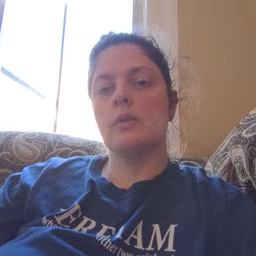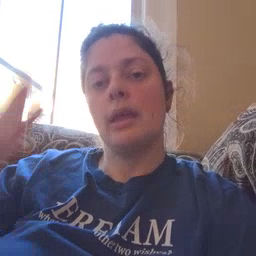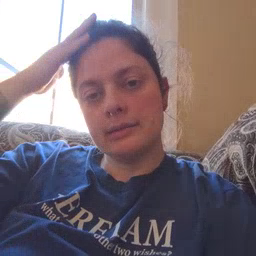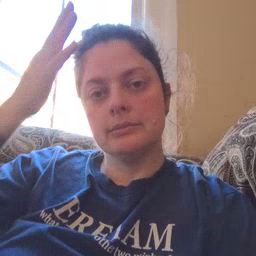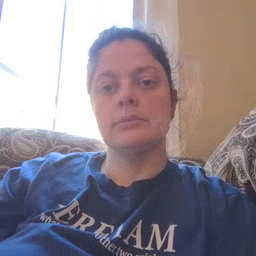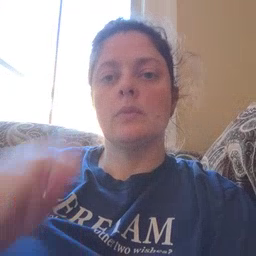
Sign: hat